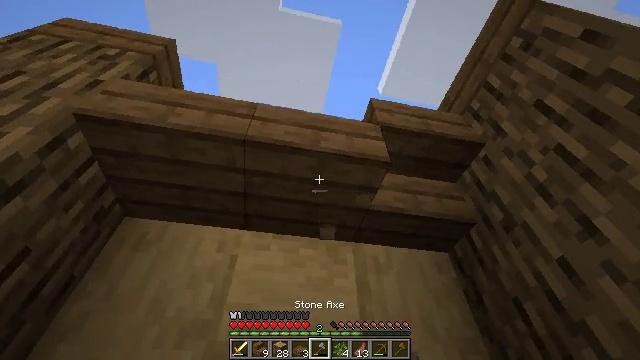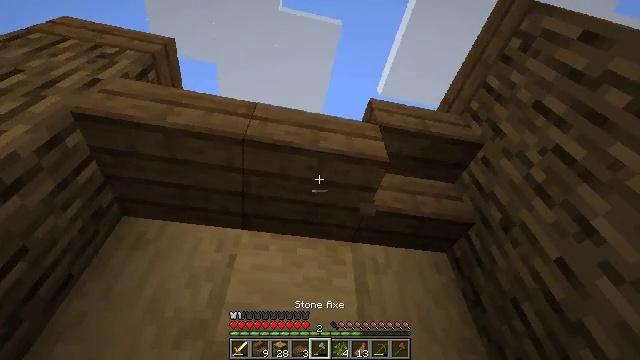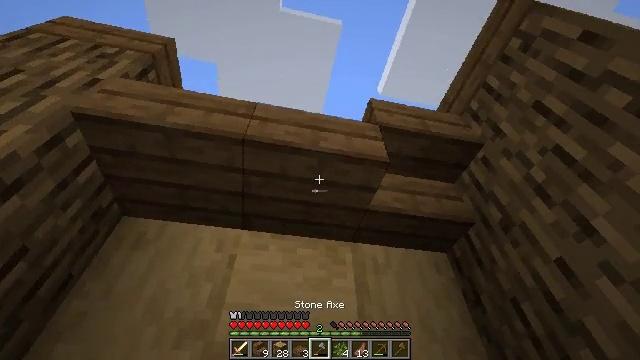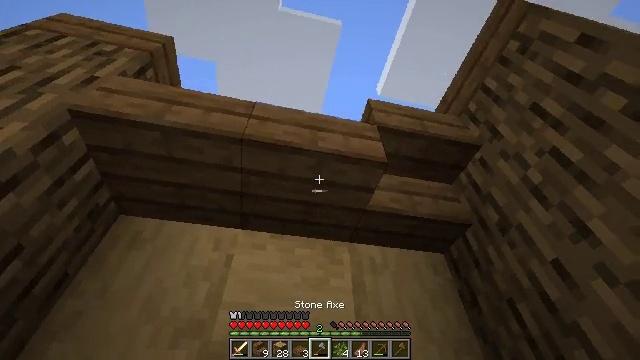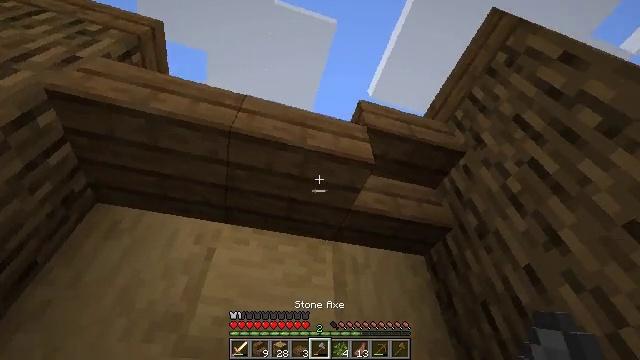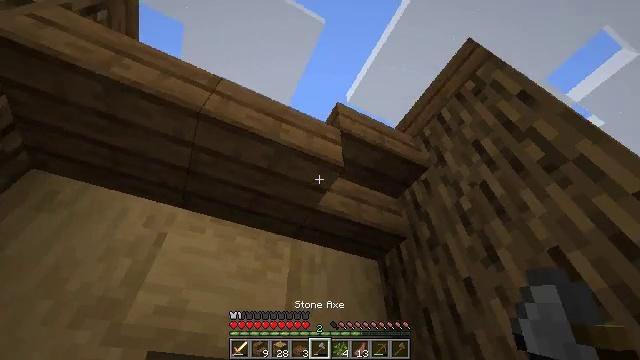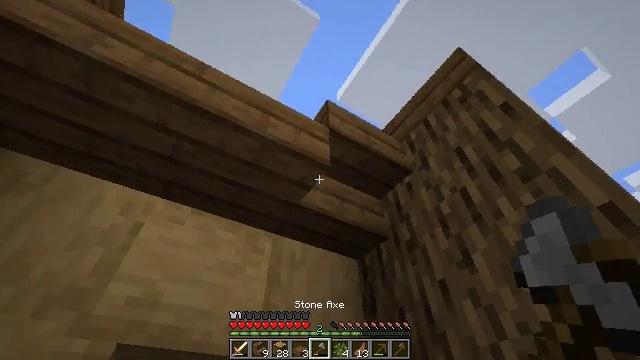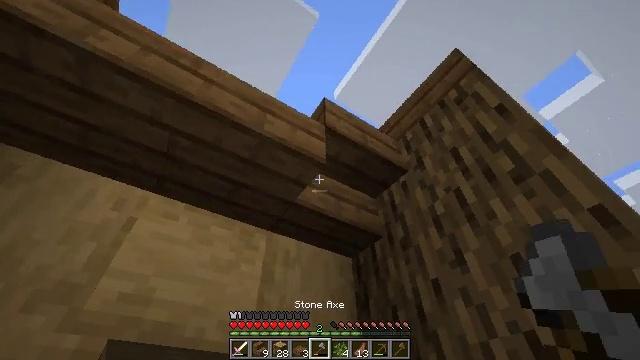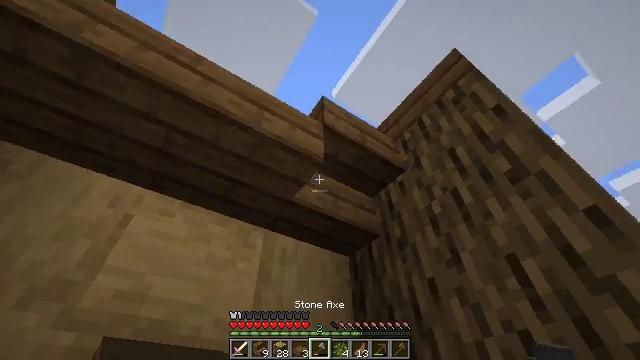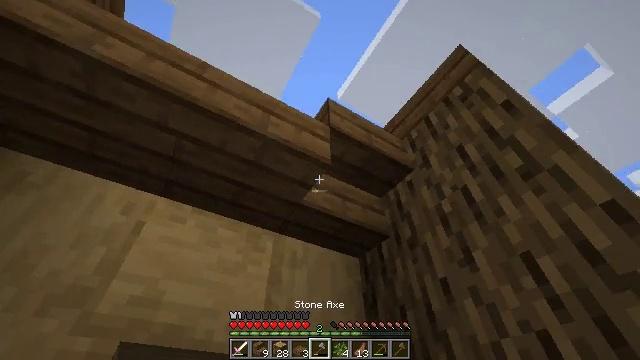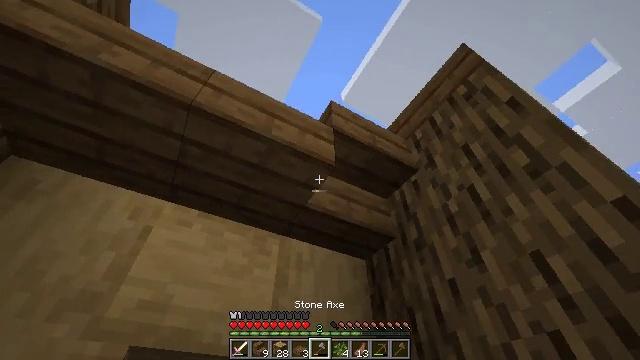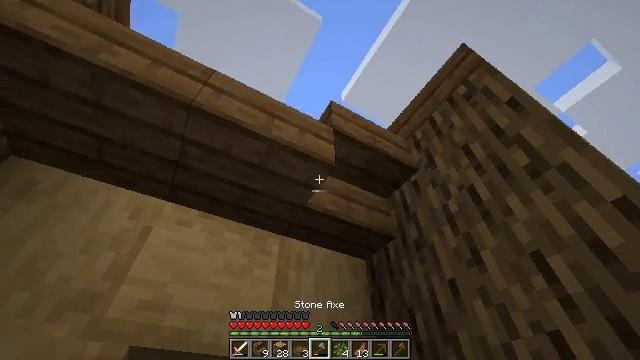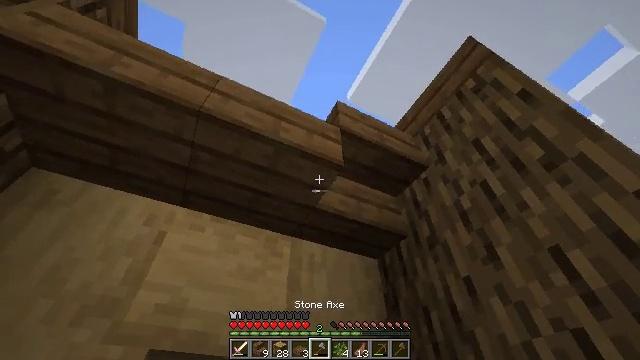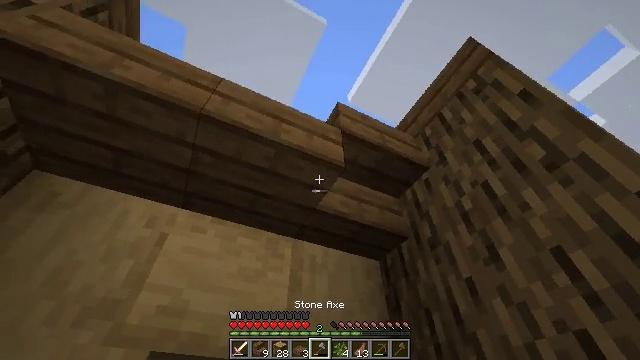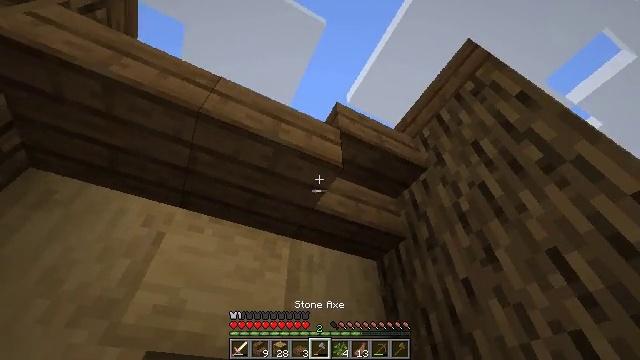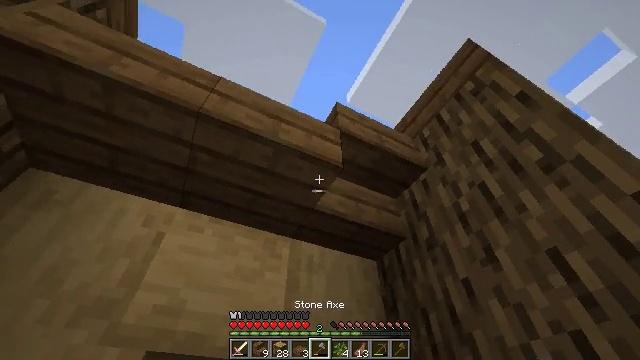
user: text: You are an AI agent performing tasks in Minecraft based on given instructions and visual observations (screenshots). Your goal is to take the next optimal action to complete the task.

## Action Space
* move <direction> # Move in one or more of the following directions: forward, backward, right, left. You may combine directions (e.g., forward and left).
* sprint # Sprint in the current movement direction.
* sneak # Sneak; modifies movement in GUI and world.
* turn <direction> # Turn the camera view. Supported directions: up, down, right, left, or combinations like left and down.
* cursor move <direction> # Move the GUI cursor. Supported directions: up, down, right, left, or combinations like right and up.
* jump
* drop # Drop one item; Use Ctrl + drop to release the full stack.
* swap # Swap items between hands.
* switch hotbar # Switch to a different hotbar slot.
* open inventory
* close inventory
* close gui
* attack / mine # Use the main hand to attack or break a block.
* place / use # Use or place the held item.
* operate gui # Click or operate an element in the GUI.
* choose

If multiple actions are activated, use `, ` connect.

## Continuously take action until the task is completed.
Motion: motion action
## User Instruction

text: Reclaim the spruce stairs for reuse.
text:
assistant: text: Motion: no_op
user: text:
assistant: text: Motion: no_op
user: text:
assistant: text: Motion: no_op
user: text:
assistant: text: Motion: turn right
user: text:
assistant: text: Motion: turn right
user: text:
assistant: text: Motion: turn right
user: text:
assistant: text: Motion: turn right
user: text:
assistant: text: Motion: no_op
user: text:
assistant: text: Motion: turn left
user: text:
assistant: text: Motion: turn left
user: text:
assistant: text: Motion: no_op
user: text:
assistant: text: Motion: turn left
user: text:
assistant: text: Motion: no_op
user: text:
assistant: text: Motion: no_op
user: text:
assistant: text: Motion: no_op
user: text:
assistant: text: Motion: turn left
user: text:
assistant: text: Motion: turn left and up
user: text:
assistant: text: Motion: attack / mine
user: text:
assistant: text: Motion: attack / mine
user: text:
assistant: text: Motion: attack / mine
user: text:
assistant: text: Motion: attack / mine
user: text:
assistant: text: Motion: attack / mine
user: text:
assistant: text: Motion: attack / mine
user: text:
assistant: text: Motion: attack / mine
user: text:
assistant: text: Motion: attack / mine
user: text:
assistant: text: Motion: attack / mine
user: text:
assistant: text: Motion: attack / mine
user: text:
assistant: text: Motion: attack / mine
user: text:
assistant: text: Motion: attack / mine
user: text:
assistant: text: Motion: attack / mine